Interaction volume radius: 5 \u00c5
Interaction volume height: 20 \u00c5
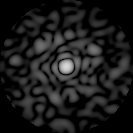
Disorder parameter: 0.8299